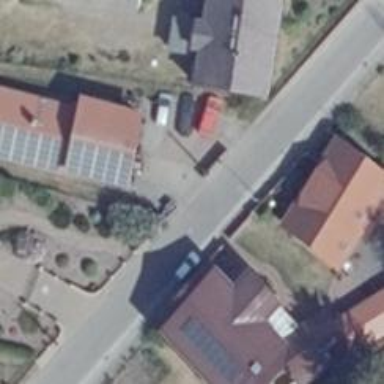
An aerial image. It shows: Car repair shop.